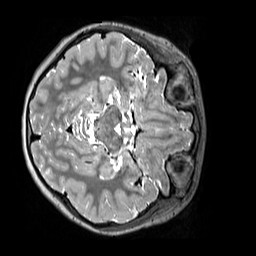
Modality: T2w
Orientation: axial
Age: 9
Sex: female
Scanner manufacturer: siemens
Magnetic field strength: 3 T
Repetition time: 3.2 s
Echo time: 0.408 s